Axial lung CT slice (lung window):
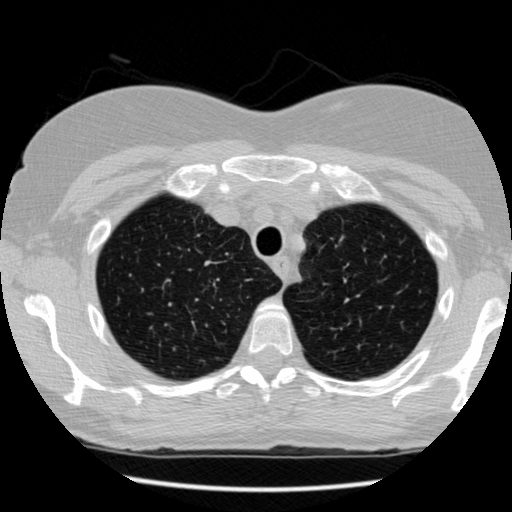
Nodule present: no